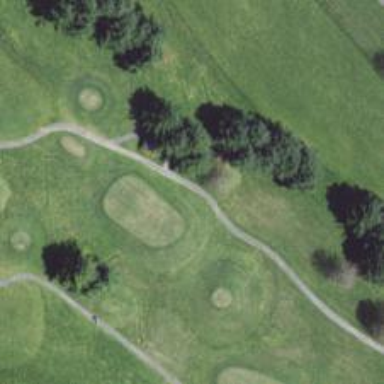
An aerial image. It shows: Path used for both walking and golf.